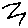
Label: zigzag